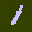
Label: 1